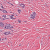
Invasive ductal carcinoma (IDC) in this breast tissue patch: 1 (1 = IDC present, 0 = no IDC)